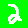
Digit: 2